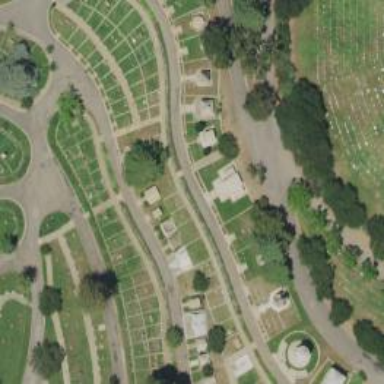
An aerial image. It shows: Grave site suitable for tourism.